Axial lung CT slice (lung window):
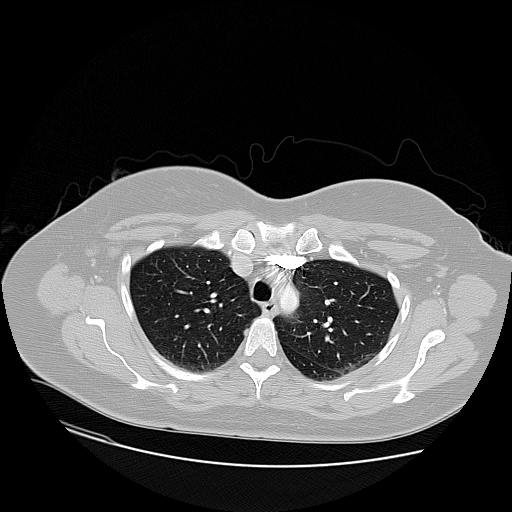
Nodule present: no